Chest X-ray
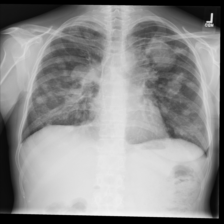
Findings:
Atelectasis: negative
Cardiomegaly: negative
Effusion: negative
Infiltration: positive
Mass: positive
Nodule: positive
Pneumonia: negative
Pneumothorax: negative
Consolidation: negative
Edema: negative
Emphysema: negative
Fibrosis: negative
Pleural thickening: negative
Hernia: negative